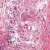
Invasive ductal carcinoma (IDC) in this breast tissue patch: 1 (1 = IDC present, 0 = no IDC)